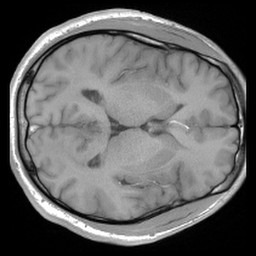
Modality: FLASH
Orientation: axial
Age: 21
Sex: male
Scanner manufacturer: siemens
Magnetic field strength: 3 T
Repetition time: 0.245 s
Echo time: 0.0026 s